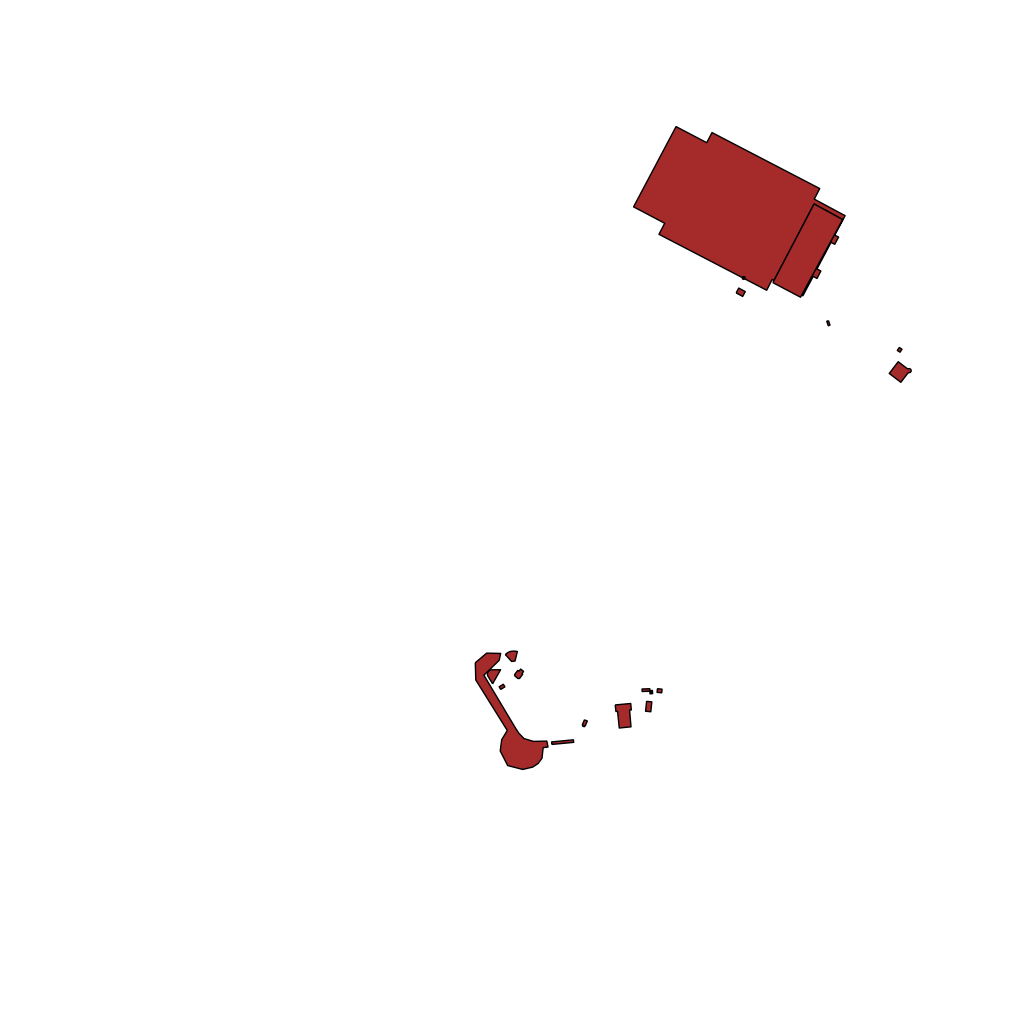
Tags: overhead vector_map, recreation, special, individual_rise, density_1, Building, Facility, 1.0 km²